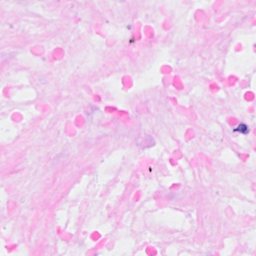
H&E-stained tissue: Breast